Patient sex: M
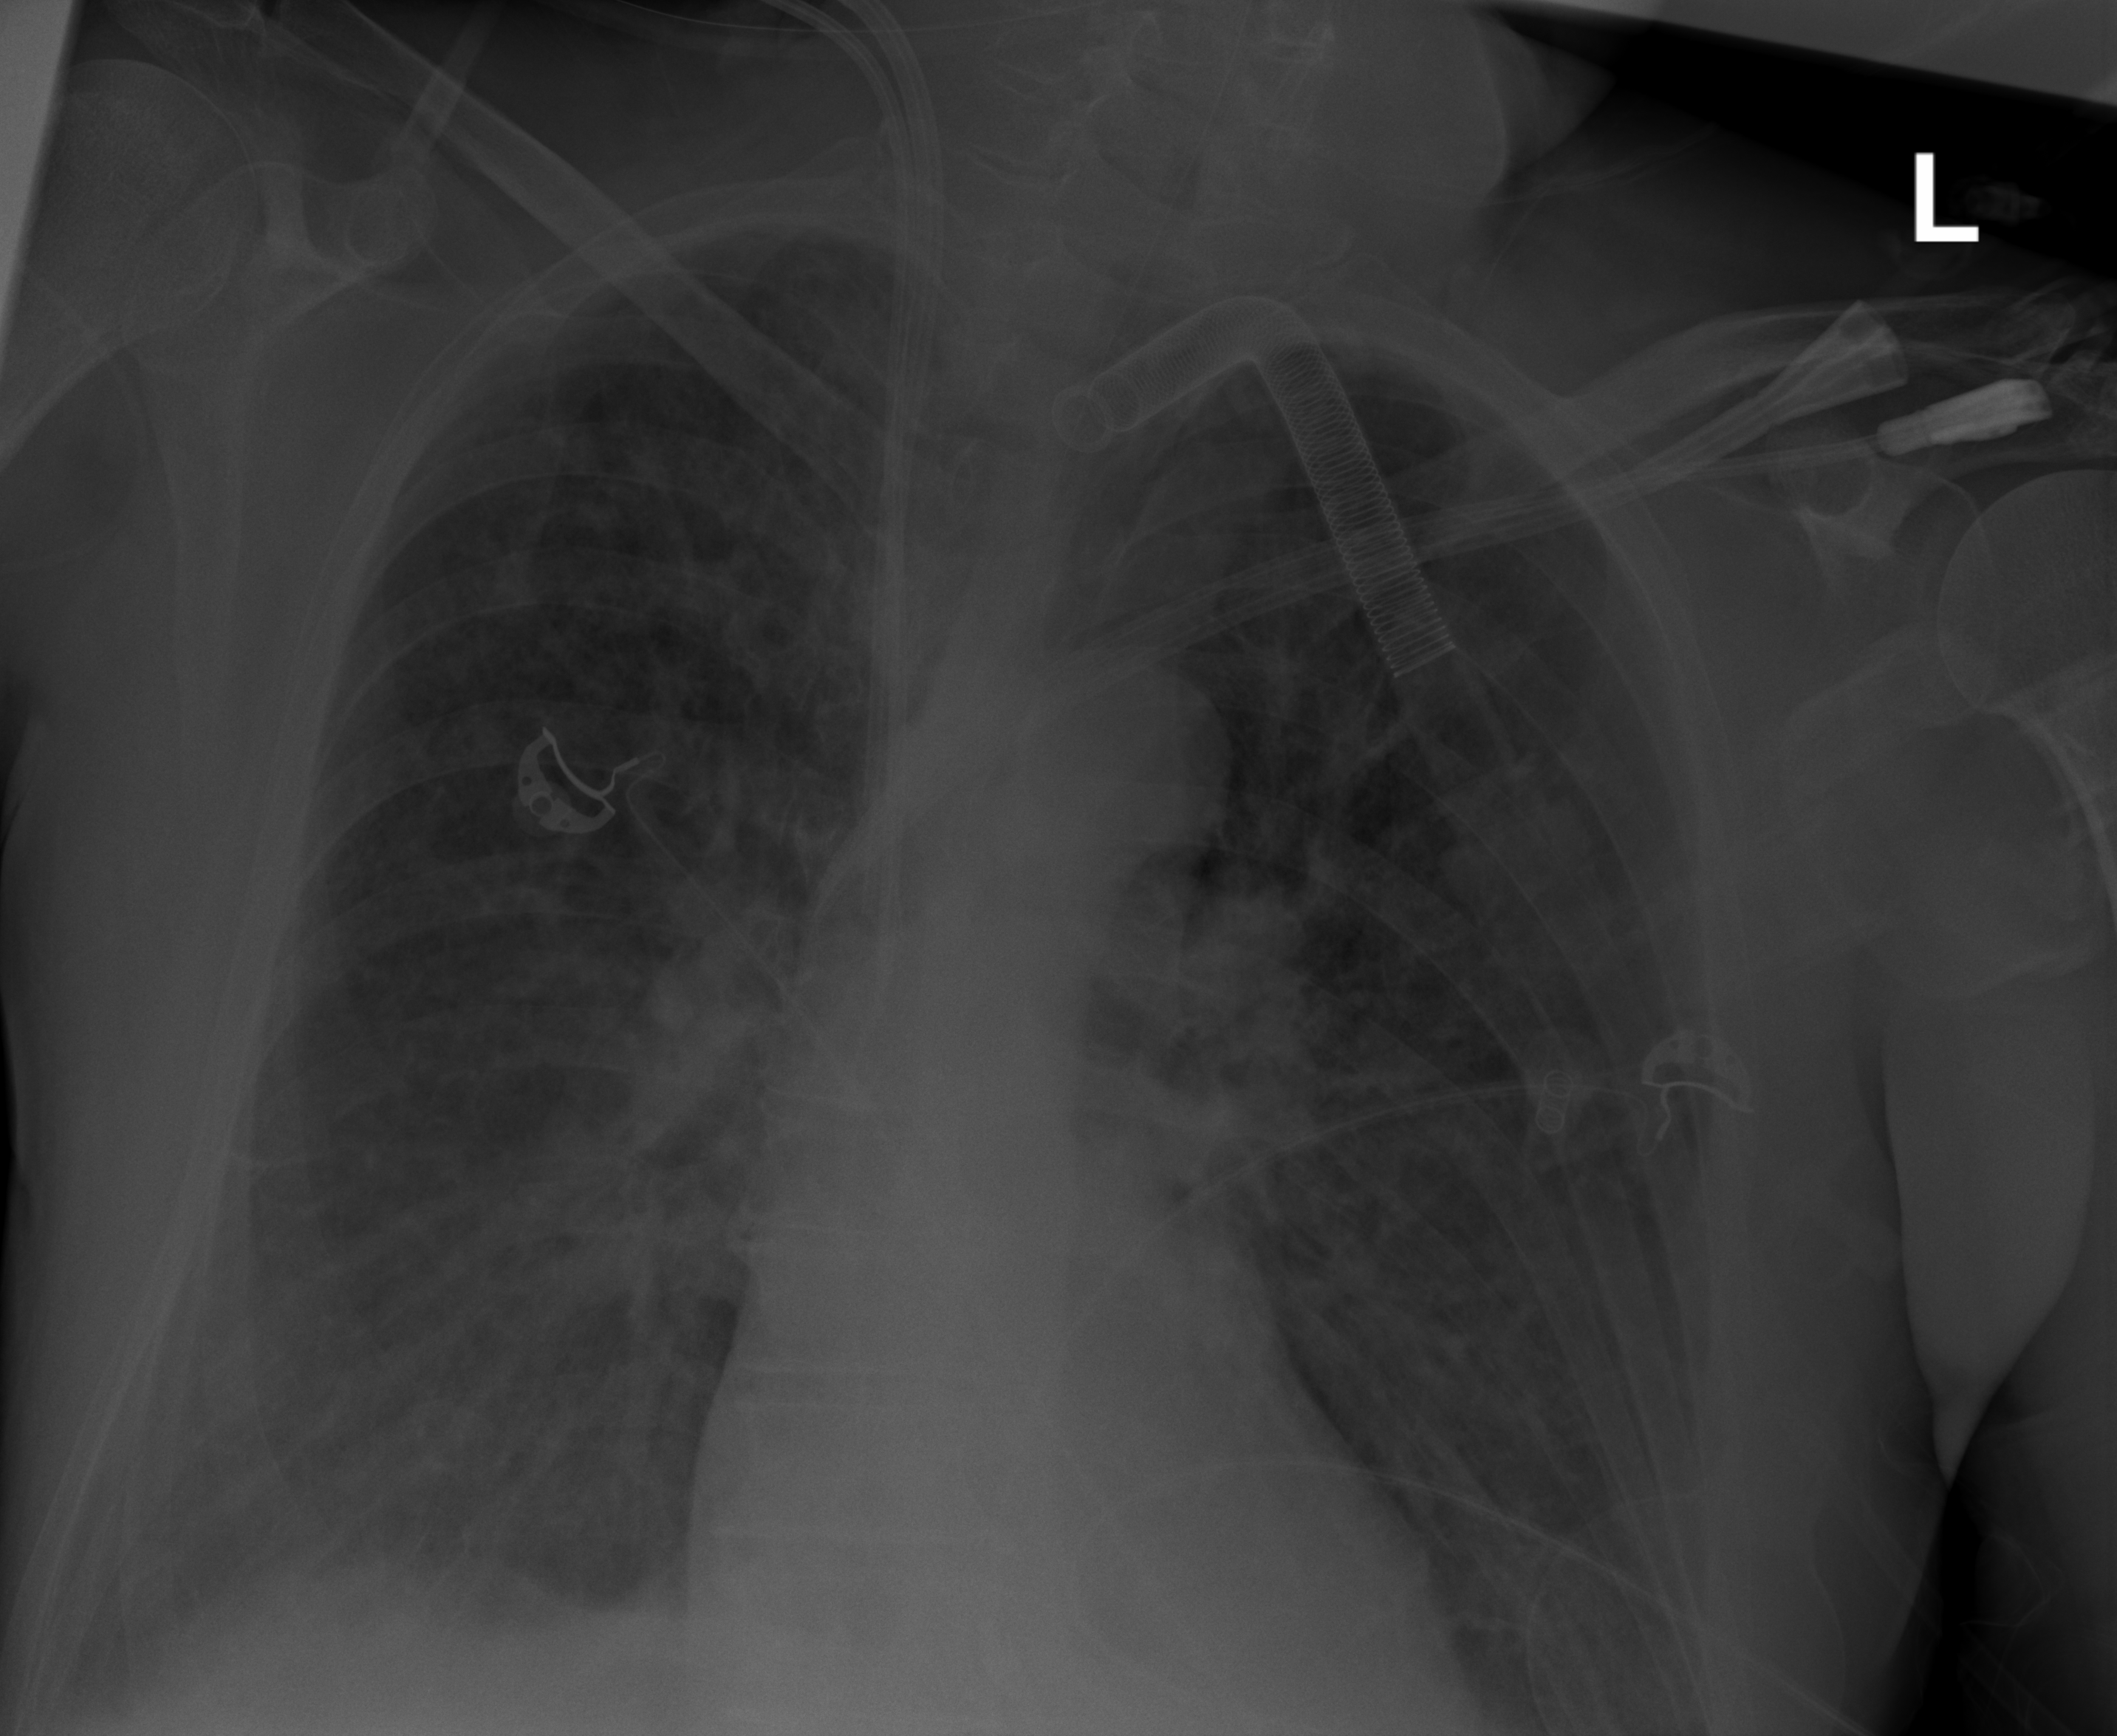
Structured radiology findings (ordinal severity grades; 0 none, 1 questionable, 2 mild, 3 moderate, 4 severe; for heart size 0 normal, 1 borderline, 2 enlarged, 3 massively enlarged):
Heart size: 0
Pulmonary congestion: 2
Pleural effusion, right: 1
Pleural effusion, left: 0
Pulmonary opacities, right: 2
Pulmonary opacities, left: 2
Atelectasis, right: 0
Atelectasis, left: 0